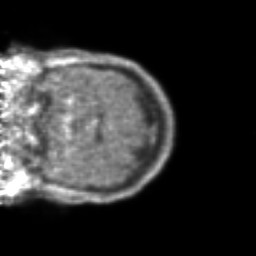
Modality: PET
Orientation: coronal
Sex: female
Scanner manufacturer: ge